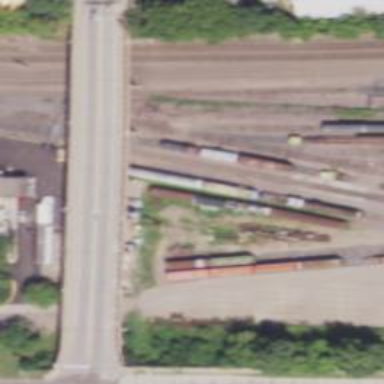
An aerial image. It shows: Preserved railway.